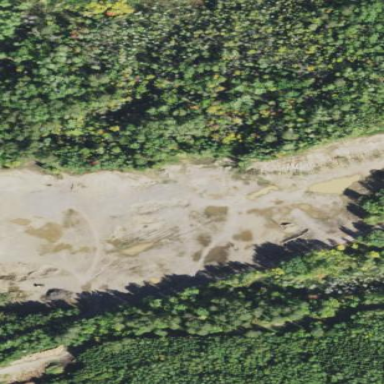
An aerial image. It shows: Quarry area.